Interaction volume radius: 10 \u00c5
Interaction volume height: 20 \u00c5
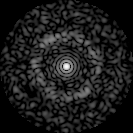
Disorder parameter: 0.8257